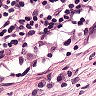
Metastatic tissue present: no